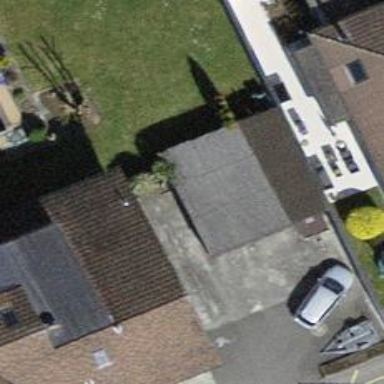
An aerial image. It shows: Garage building.